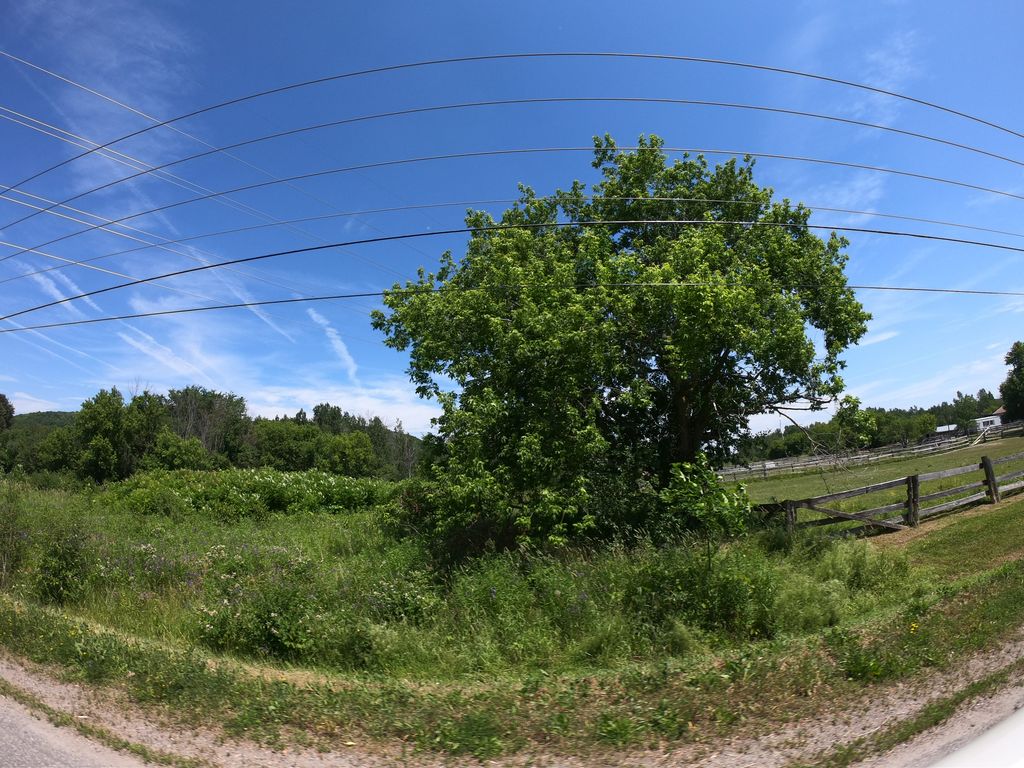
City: ottawa-gatineau